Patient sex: M
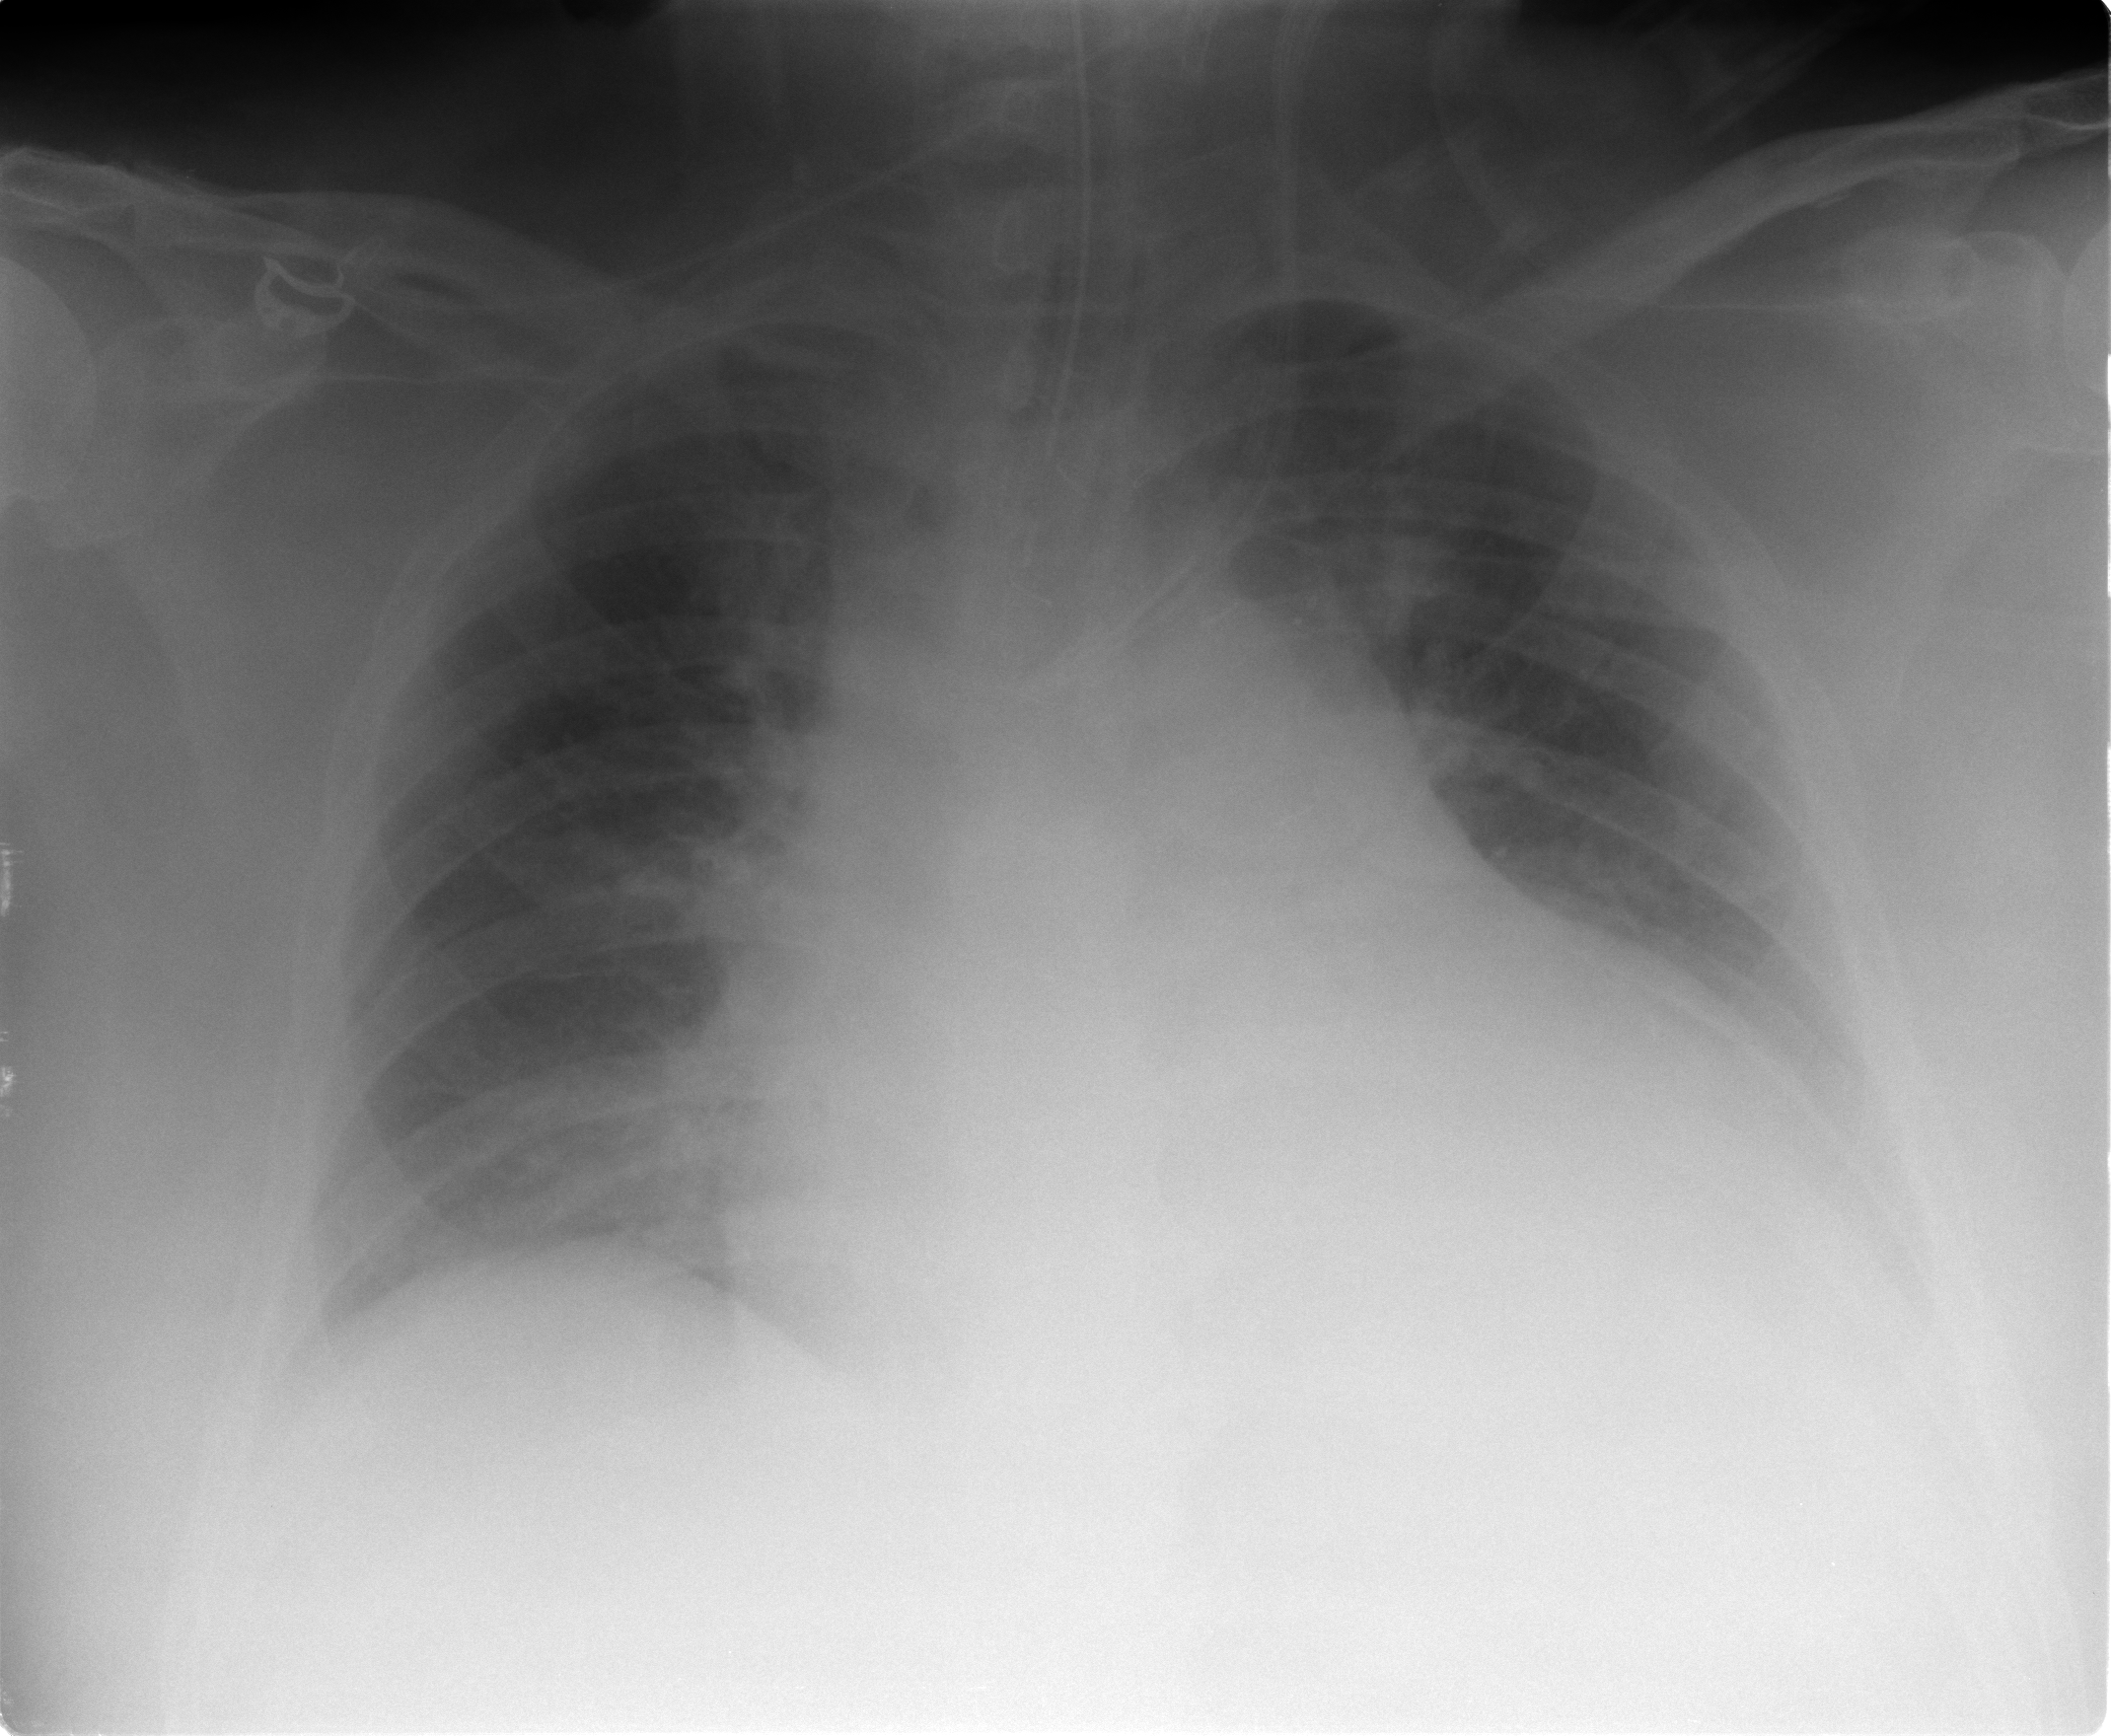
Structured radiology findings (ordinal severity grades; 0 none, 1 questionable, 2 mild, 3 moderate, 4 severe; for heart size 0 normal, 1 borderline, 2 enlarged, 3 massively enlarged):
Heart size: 2
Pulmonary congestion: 2
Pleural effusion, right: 0
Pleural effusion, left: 2
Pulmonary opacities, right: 0
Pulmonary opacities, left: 0
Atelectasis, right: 2
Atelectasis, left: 2